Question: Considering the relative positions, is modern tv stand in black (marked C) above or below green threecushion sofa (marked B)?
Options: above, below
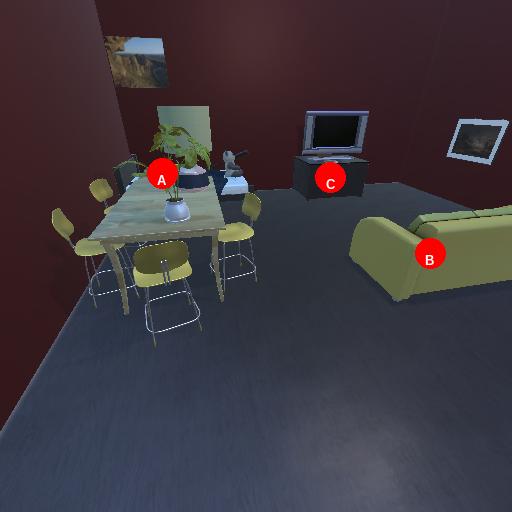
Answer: above